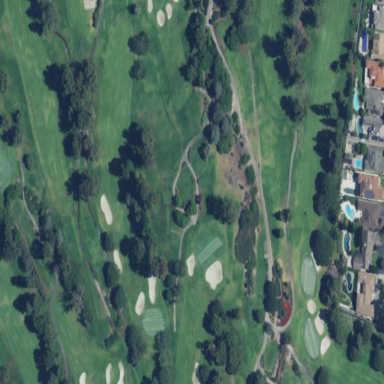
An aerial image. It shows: Golf rough area.